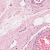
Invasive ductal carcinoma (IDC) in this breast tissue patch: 0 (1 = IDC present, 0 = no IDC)